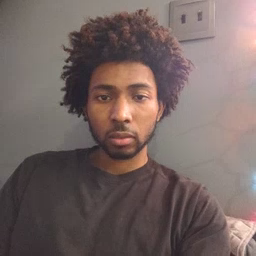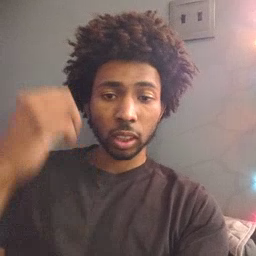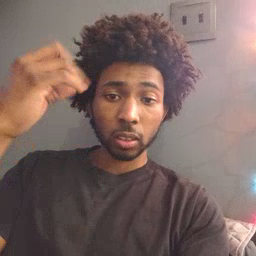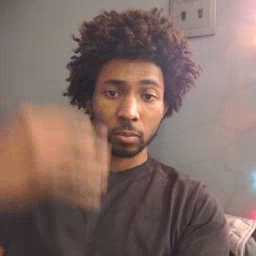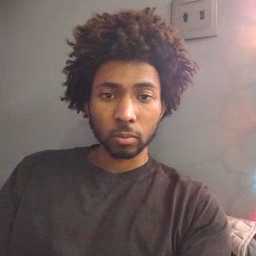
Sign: shower